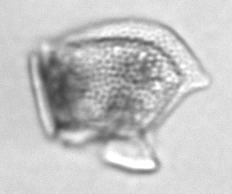
Label: Dinophysis_norvegica